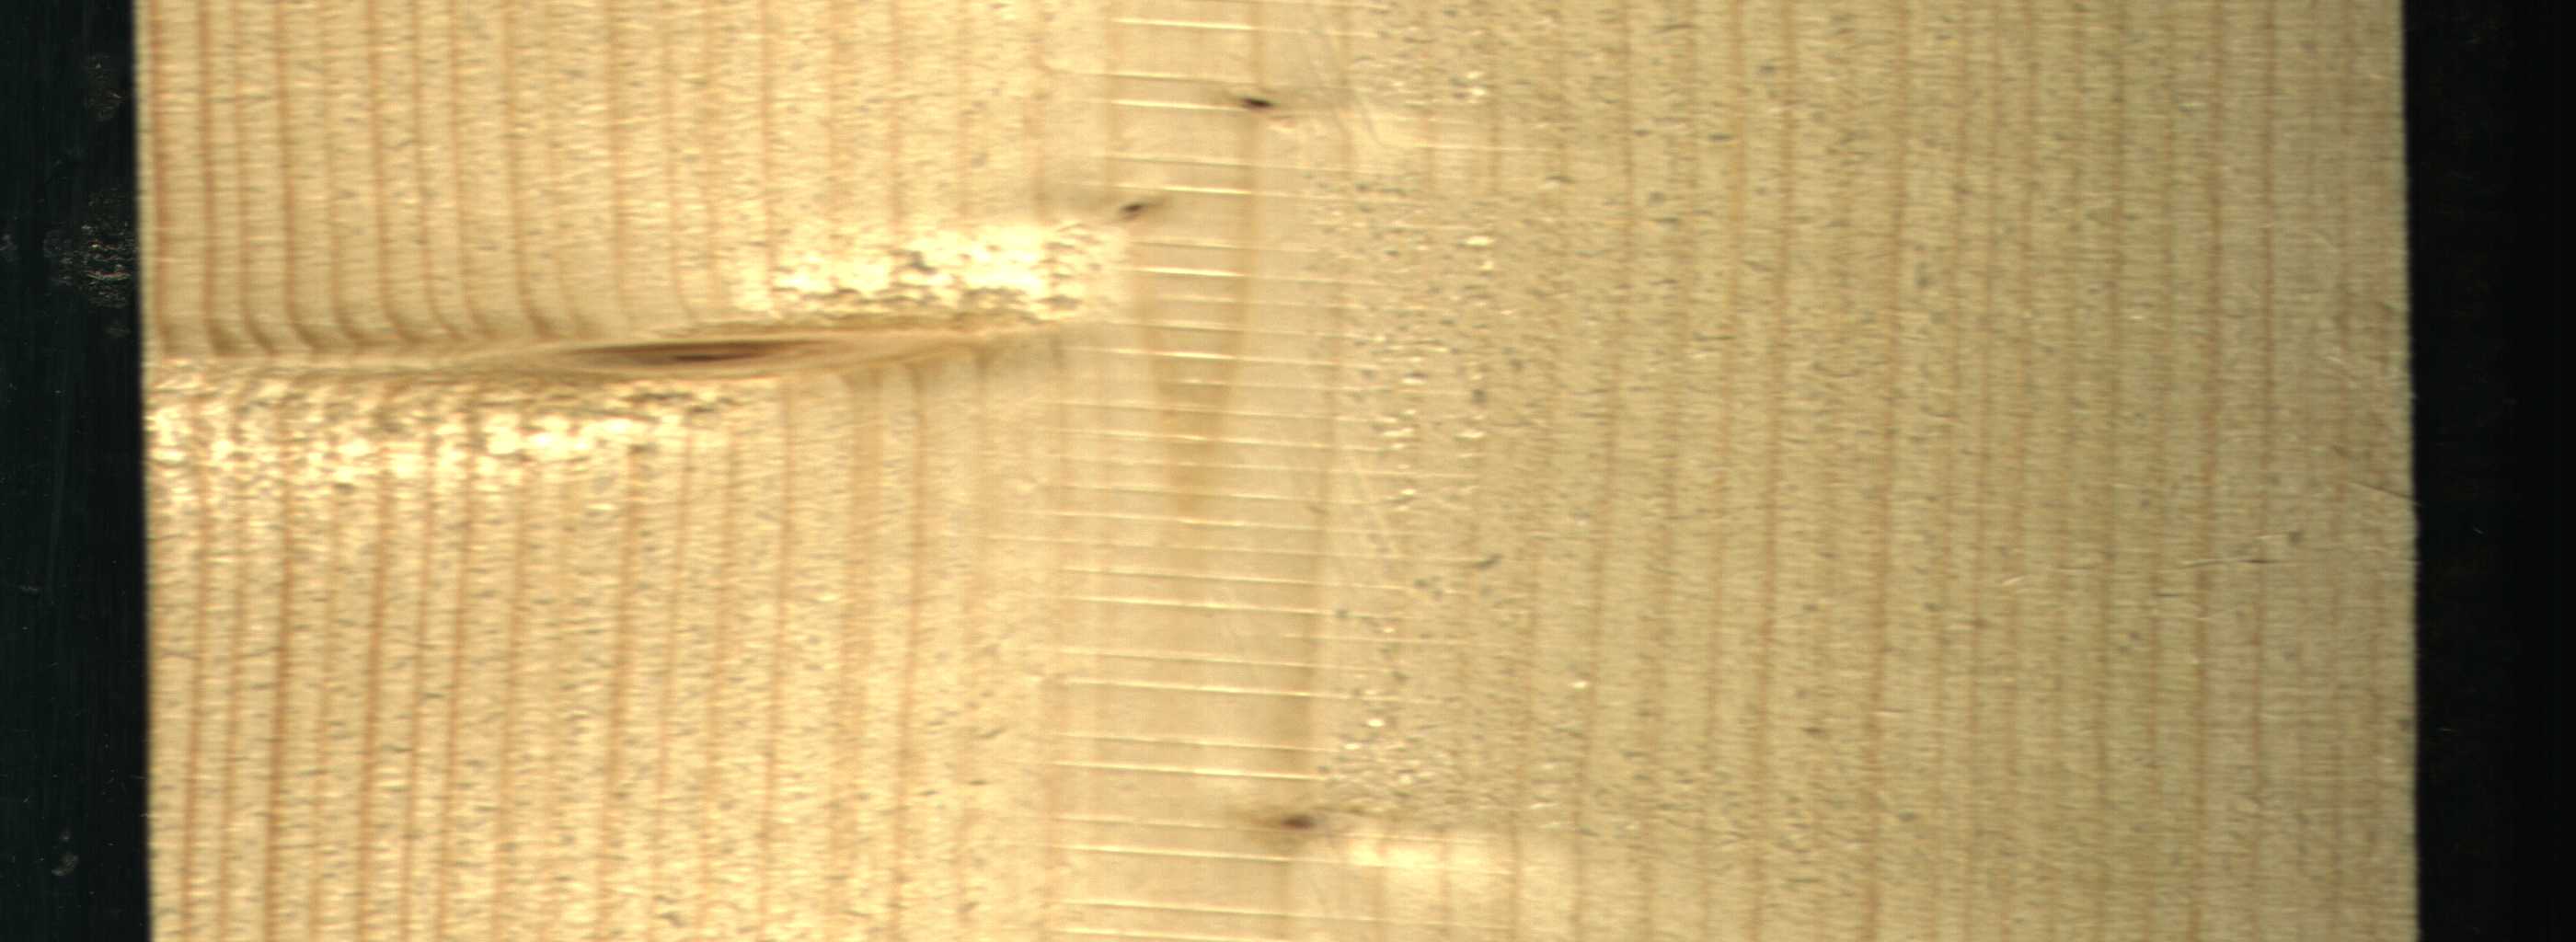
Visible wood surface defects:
Live_Knot
Live_Knot